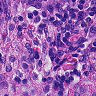
Metastatic tissue present: no